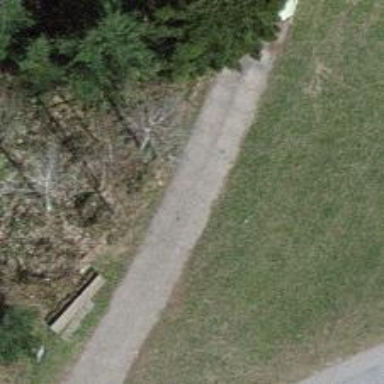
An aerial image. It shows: Path.